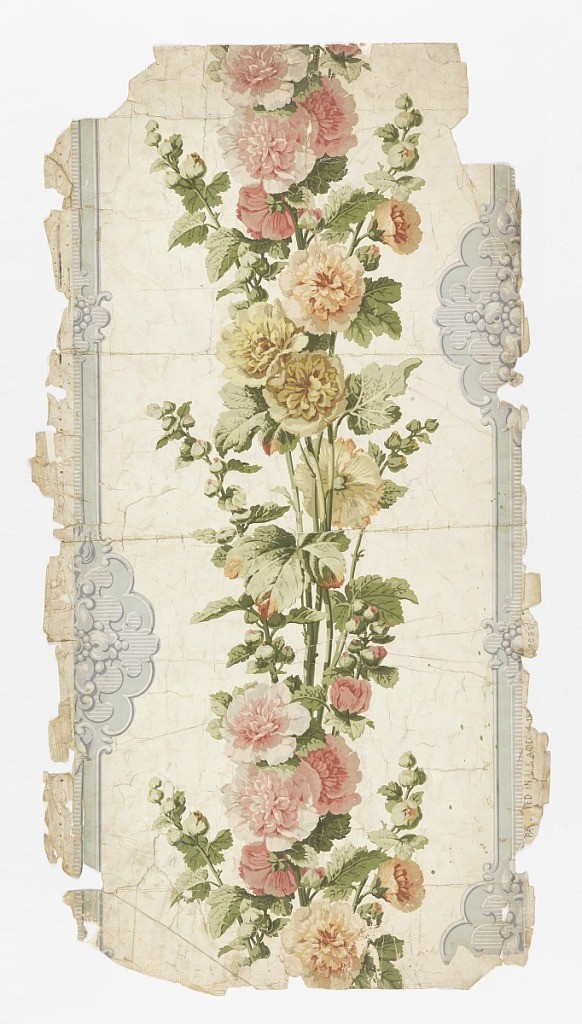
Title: Sidewall
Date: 1899
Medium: Block-printed
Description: On glossy white ground: green and gray scalloping forming vertical borders for banding of hollyhock, in gray.